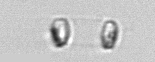
Label: Skeletonema